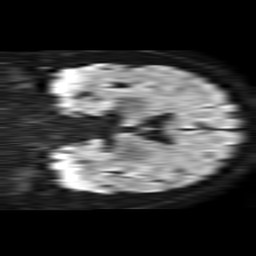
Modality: TRACE
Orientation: coronal
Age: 59
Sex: male
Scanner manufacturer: philips
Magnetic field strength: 1.5 T
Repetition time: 4.6 s
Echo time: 0.08631 s